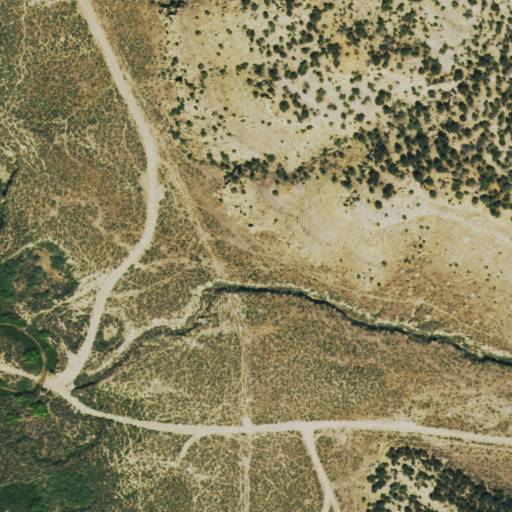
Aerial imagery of valley in Colorado named Horse Pasture Canyon containing shrub, evergreen forest, and woody wetlands